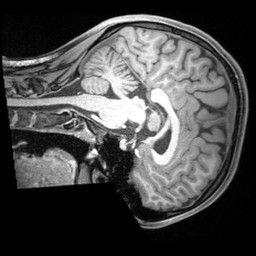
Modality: T1w
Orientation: sagittal
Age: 19
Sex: female
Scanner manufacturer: siemens
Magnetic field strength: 3 T
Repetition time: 1.68 s
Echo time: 0.00188 s